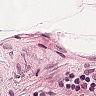
Metastatic tissue present: no